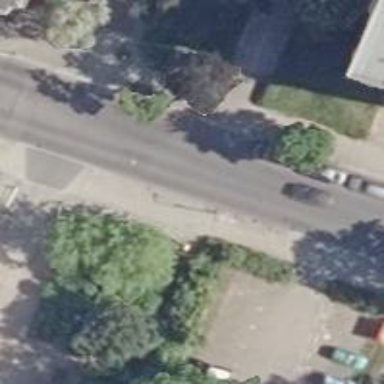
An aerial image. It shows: Footway made of concrete plates.